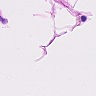
Metastatic tissue present: no